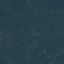
Land use / land cover class: Forest